Question: I am trying to manually write a log entry using Google Cloud Logging API.
Before doing this via code, I am first trying to do it using the <URL>. Here is a screen shot of the request I've built using this tool:

- 'projectsId'- 'metadata.projectId'- 'metadata.userId'- - -
When I execute this request, I get the following response:
'''
{
"error":
{
"code": 400,
"message": "Unsupported service specified",
"status": "INVALID_ARGUMENT"
}
}
'''
Why? and how can I fix this?
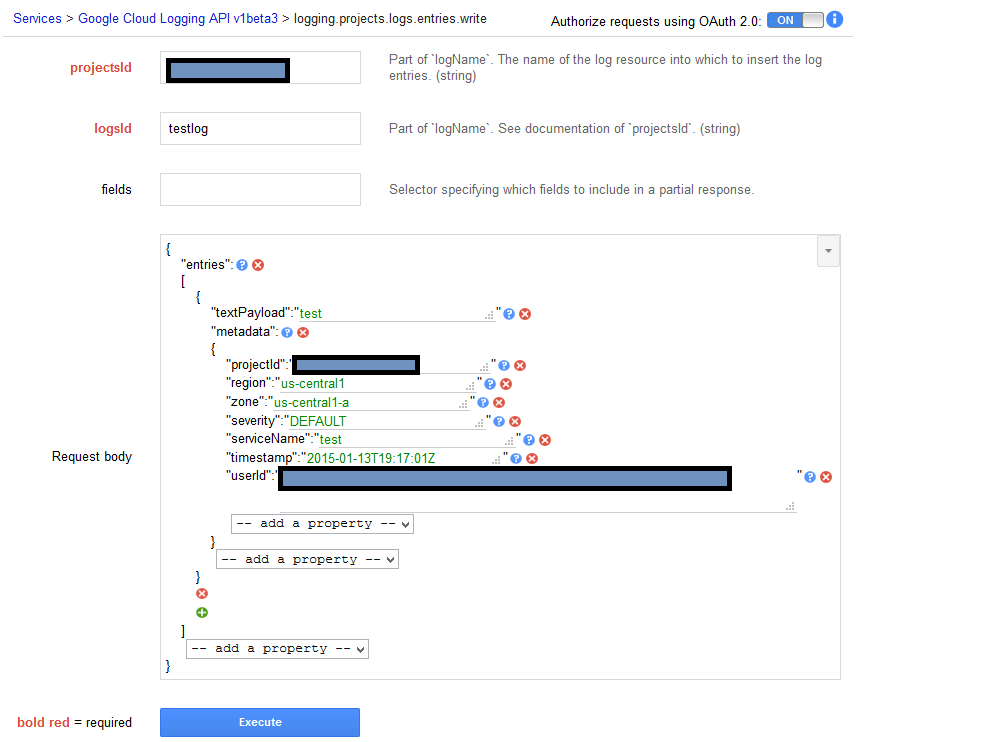
Answer: The error message was actually telling me exactly which argument was invalid - The 'serviceName' I supplied was bogus ("test").
As soon as I set the serviceName to be "compute.googleapis.com", the problem went away and I received a 200 status code indicating success.